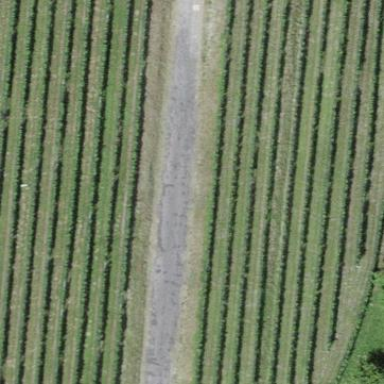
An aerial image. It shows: Vineyard where grapes are grown.